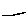
Label: line